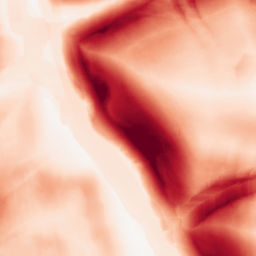
Category: morphological
Decomposition family: morphological_square
Decomposition parameters: operation: gradient
size: 20
Upsampling method: sinc_blackman
Upsampling parameters: scale: 2
kernel_size: 16
Upsampling scale: 2